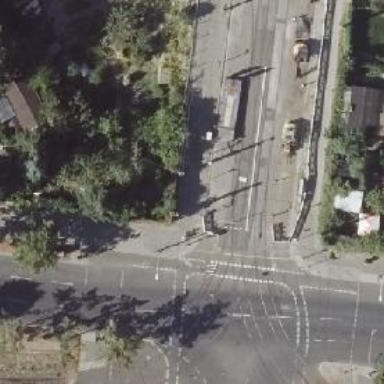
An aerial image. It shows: Asphalt footway with marked crossing equipped with traffic signals.